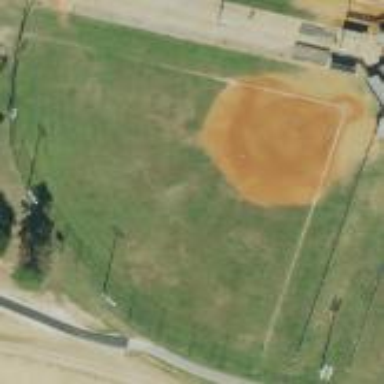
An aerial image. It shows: Baseball pitch for leisure and sports activities.